Field crop: tomato
Growth stage: 1
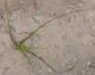
Species: cyperus